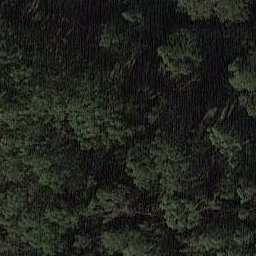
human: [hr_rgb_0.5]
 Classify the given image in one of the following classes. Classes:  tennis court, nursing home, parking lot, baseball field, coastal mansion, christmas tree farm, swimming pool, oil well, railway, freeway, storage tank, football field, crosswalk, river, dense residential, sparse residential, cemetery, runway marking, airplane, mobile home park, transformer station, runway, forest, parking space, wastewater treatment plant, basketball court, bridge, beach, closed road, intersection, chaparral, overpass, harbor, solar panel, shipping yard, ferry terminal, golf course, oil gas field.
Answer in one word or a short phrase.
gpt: forest